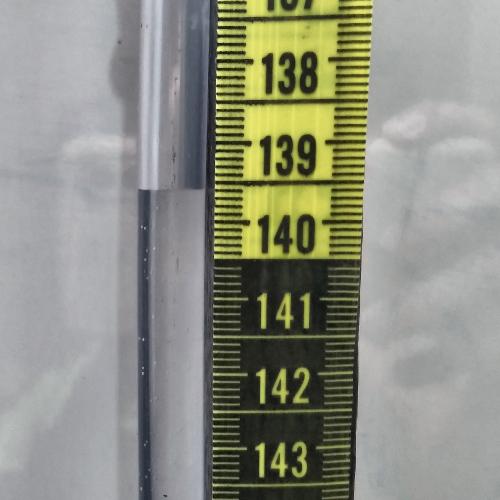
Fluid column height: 139.6 cm